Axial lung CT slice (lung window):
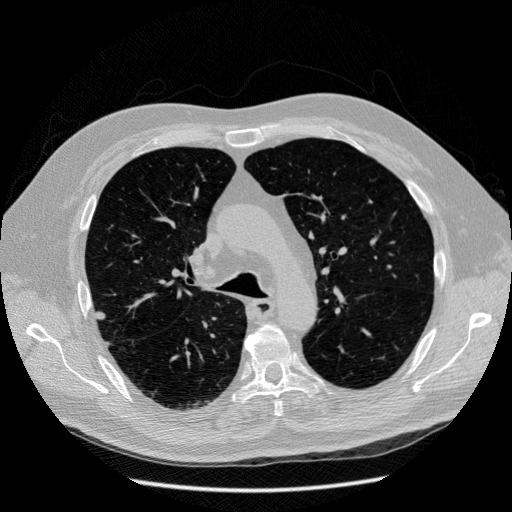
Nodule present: yes
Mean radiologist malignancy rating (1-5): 2.667